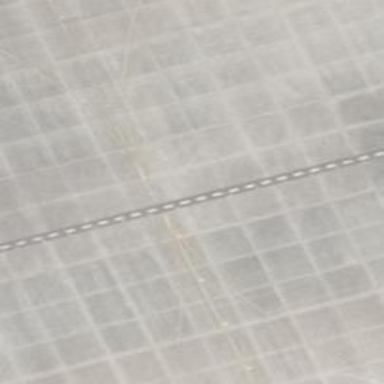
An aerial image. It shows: Concrete taxiway at the airport.